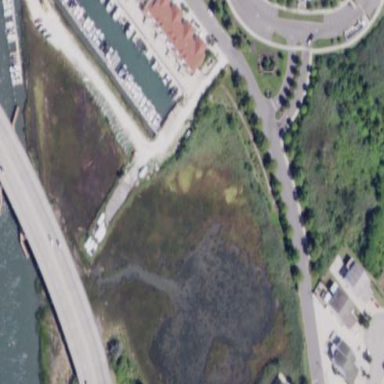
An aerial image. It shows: Saltmarsh wetland.